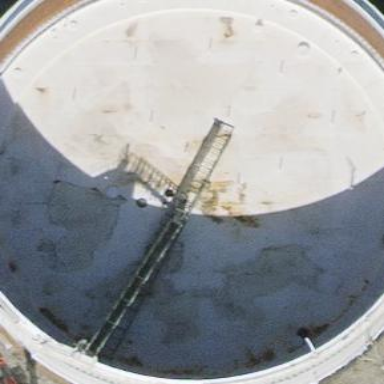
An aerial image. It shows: Building with storage tank.